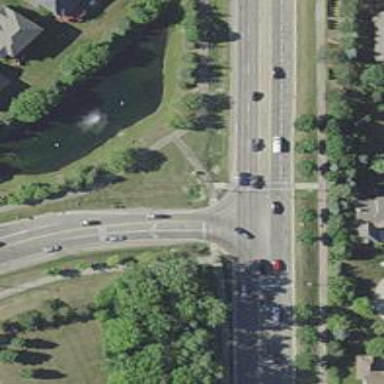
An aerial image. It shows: Crossing road.